Question: I am a novice C# coder and currently working on a Reverse polish notation calculator. I created a method that will take care of the calculations but there are three lines in my code that are causing an error. After every '=' an operation is performed and then displayed. I am trying to grab the string from 'TxtInputBox' and convert to integers but the following line is where I am getting a red squiggly line: 'string[] inputarray = TxtBoxInputbox.Text.Split();'. Second when calling the function RPNCalc from button click 'Btn_Calc' and assigning the textBoxes I receive another red squiggly line: 'RPNCalc(TxtInputBox, TxtOutputBox);' I am not sure how to deal with these two errors that keep my form from working. Please help in making error free.
'''
namespace rpncalc
{
public partial class Form1 : Form
{
public Form1()
{
InitializeComponent();
}
private void RPNCalc(TxtBoxInputbox, TxtBoxOutputbox)
{
Stack<int> stackone = new Stack<int>();
stackone.Clear();
string[] inputarray = TxtBoxInputbox.Text.Split();
int end = inputarray.Length - 1;
int numinput;
int i = 0;
do
{
if(inputarray[i] != "=" && inputarray[i] != "+" && inputarray[i] != "-" && inputarray[i] != "*" && inputarray[i] != "/")
{
try
{
numinput = Convert.ToInt32(inputarray[i]);
stackone.Push(numinput);
}
catch
{
MessageBox.Show("Please check the input");
}
}
else if (inputarray[i]== "+")
{
try
{
int store1 = stackone.Pop();
int store2 = stackone.Pop();
stackone.Push(store2 + store1);
}
catch
{
}
}
else if (inputarray[i]== "-")
{
try
{
int store1 = stackone.Pop();
int store2 = stackone.Pop();
stackone.Push(store2 + store1);
}
catch
{
}
}
else if (inputarray[i]== "+")
{
try
{
int store1 = stackone.Pop();
int store2 = stackone.Pop();
stackone.Push(store2 + store1);
}
catch
{
}
}
else if (inputarray[i]== "*")
{
try
{
int store1 = stackone.Pop();
int store2 = stackone.Pop();
stackone.Push(store2 + store1);
}
catch
{
}
}
else if (inputarray[i]== "/")
{
try
{
int store1 = stackone.Pop();
int store2 = stackone.Pop();
stackone.Push(store2 + store1);
}
catch
{
}
}
}
while(i < end && inputarray[i]!= "=" && stackone.Count != 0);
string txtout = TxtInputBox + " " + stackone.Pop().ToString() + Environment.NewLine;
TxtOutputBox.AppendText(txtout);
TxtInputBox.Clear();
}
private void Btn_Calc_Click(object sender, EventArgs e)
{
RPNCalc(TxtInputBox, TxtOutputBox);
}
}
}
'''

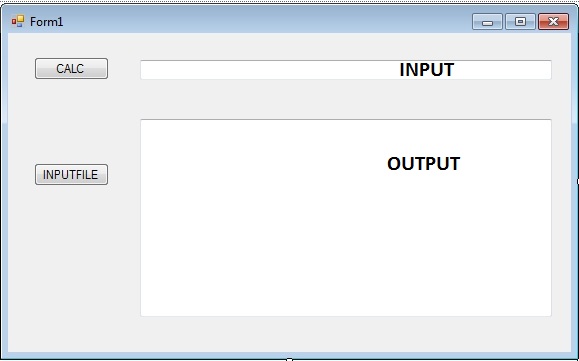
Answer: Your 'RPNCalc' method signature is missing the types for the parameters. Did you mean:
'''
private void RPNCalc(TextBox TxtBoxInputbox, TextBox TxtBoxOutputbox)
'''
---
Side note, as 'RPNCalc' is a member function of the form, it already has access to members 'this.TxtBoxInputbox' and 'this.TxtBoxOutputbox'. So you do not actually need to pass it any parameters at all.
While we are on the topic, if it were my code, I would probably rewrite the whole method with no parameters, to return an int (i.e. 'private int RPNCalc()') which would take whatever is in 'this.TxtBoxInputbox', do calculations, and return the result. The calling method could then do what it wants with the result (in this case, adding it to the output). However, this does go beyond the scope of the original question.